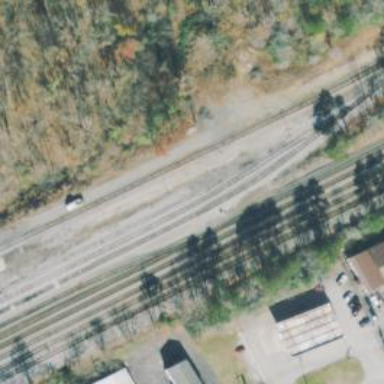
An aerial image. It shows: Railway yard.